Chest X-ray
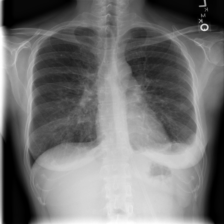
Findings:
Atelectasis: negative
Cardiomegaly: negative
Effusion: positive
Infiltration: negative
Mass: negative
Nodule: negative
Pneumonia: negative
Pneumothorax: negative
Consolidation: negative
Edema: negative
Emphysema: negative
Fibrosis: negative
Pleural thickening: negative
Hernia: negative